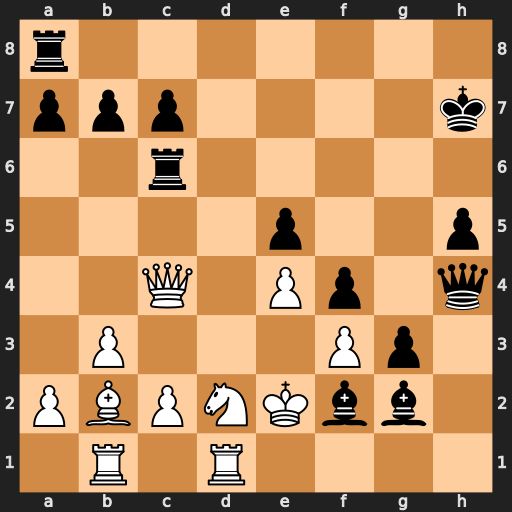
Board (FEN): r7/ppp4k/2r5/4p2p/2Q1Pp1q/1P3Pp1/PBPNKbb1/1R1R4
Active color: w
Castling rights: -
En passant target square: -
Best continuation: Qf7+ Kh6 Bxe5